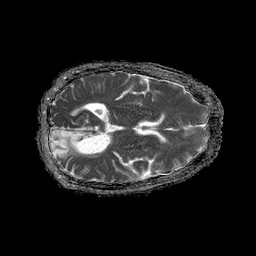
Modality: ADC
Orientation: axial
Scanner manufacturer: philips
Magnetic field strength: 1.5 T
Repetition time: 4.6 s
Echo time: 0.08941 s